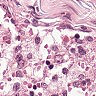
Metastatic tissue present: no